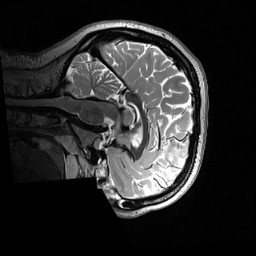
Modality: T2w
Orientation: sagittal
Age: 20
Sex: female
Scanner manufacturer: siemens
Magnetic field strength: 3 T
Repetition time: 3.2 s
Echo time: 0.566 s